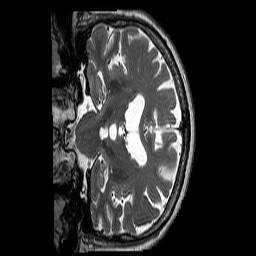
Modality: T2w
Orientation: coronal
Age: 74
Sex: female
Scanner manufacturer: siemens
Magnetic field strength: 3 T
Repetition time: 3.2 s
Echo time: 0.213 s